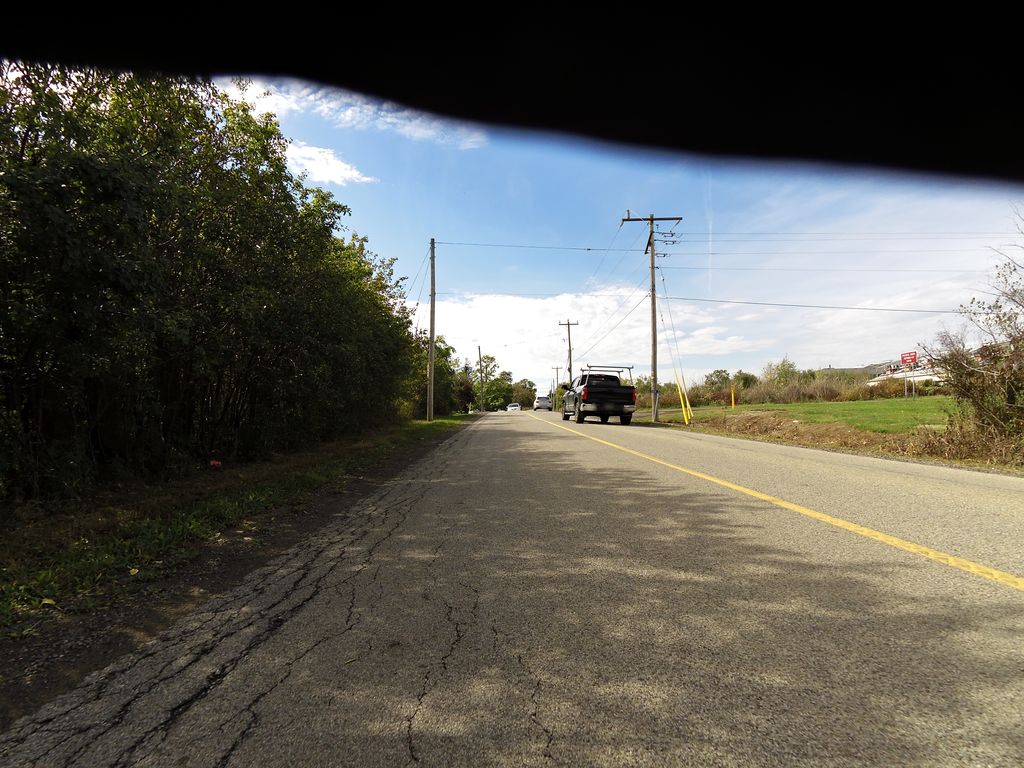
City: hamilton